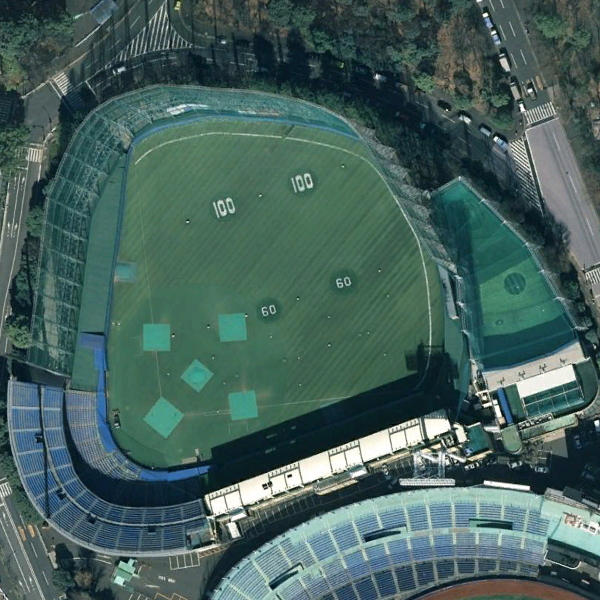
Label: Stadium